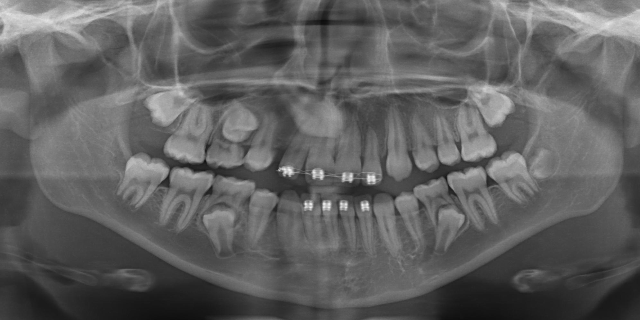
adult